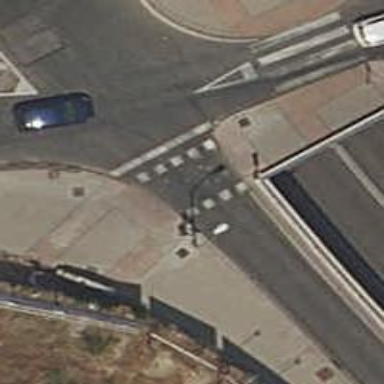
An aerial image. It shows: Crossing with traffic signals.